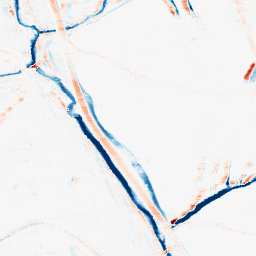
Category: morphological
Decomposition family: morphological_rect
Decomposition parameters: operation: average
width: 10
height: 5
Upsampling method: bicubic
Upsampling parameters: scale: 2
Upsampling scale: 2